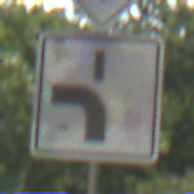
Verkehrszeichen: VerlaufVorfahrtsstrasse5
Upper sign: Vorfahrtsstrasse
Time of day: MorningAfternoon
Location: Outdoor (Urban)
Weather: PartlyCloudy
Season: NotSpecified
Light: Natural